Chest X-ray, AP view. Patient: 49 years old, sex M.
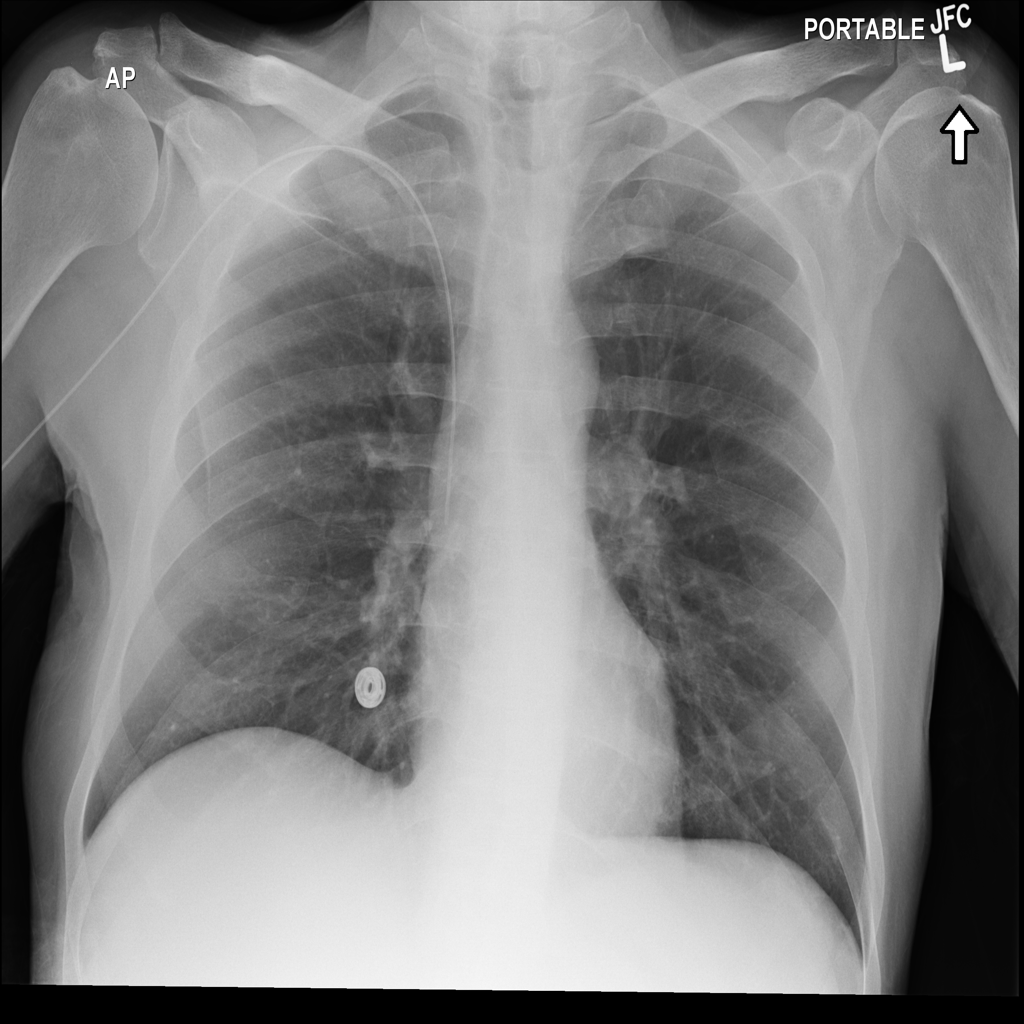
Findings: No Finding